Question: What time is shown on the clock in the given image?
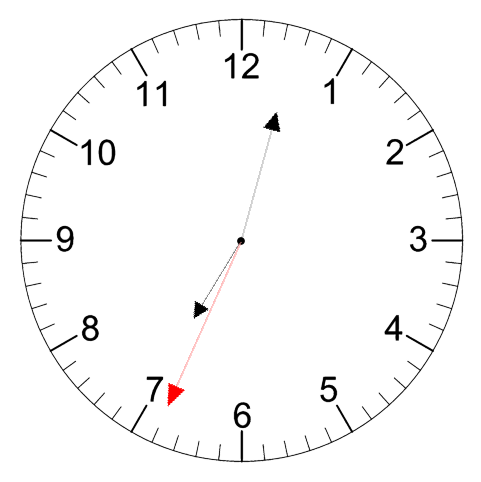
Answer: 07:02:34